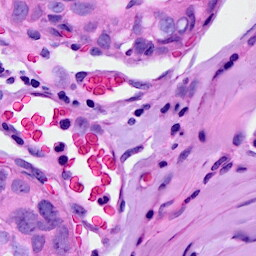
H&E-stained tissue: Breast